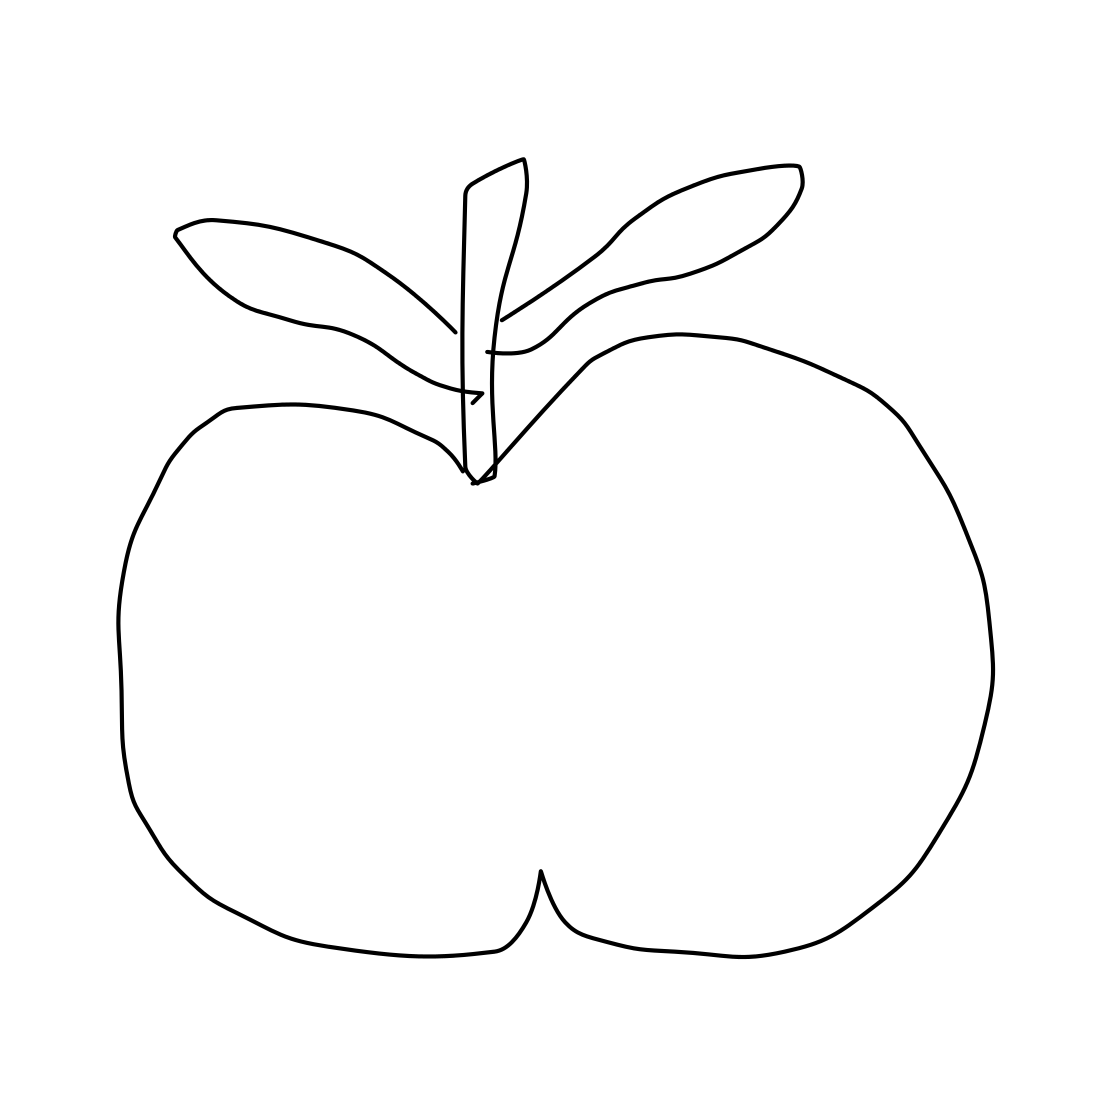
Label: apple